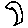
Label: moon